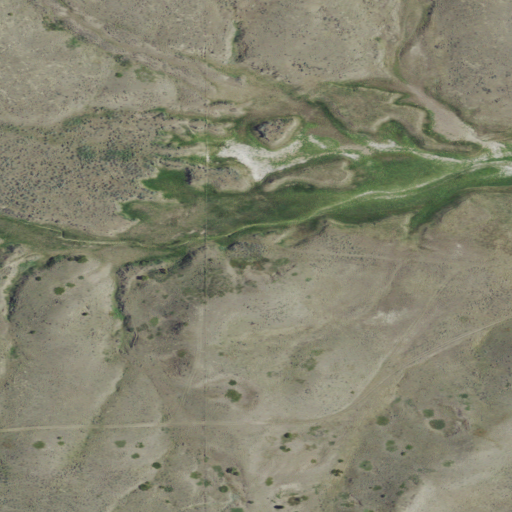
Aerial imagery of valley in Montana named Cut Coulee containing shrub, grassland, and herbaceous wetlands